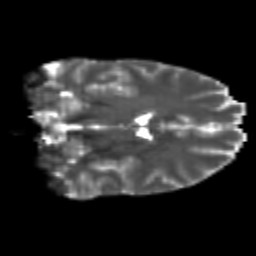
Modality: T2w
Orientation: coronal
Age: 26
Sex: male
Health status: healthy
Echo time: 0.074 s